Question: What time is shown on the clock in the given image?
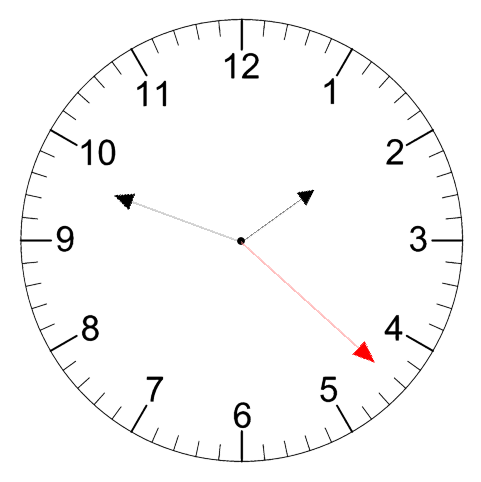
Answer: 01:48:22